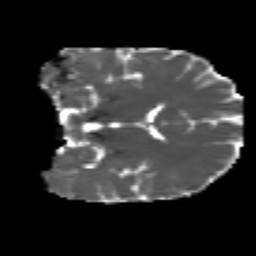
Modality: MD
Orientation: coronal
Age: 24
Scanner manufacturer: siemens
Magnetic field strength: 3 T
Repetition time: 4.52 s
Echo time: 0.084 s